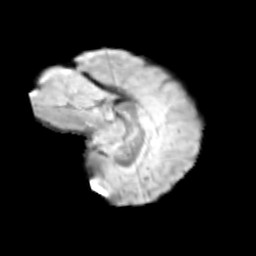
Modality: T2w
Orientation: sagittal
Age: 9
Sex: female
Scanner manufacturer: siemens
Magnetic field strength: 3 T
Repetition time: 3.8 s
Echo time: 0.07 s